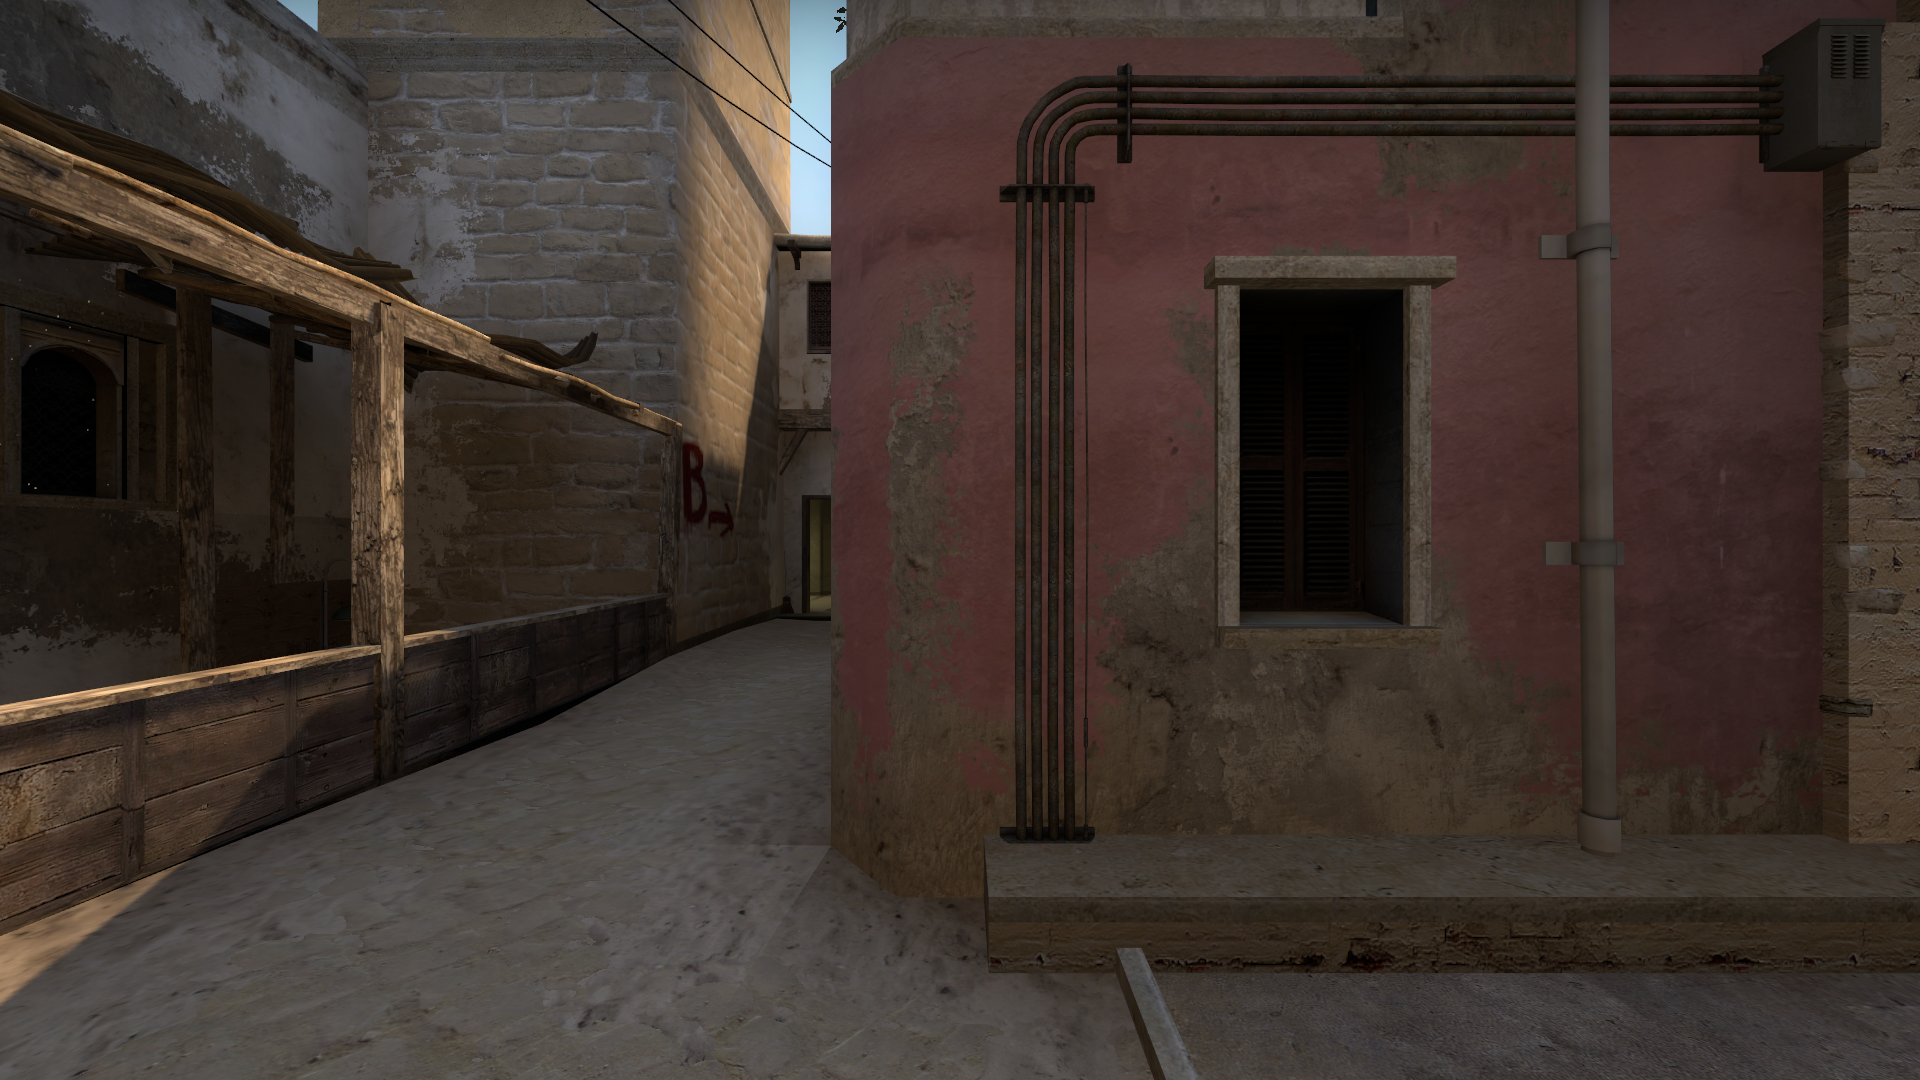
Map: de_mirage